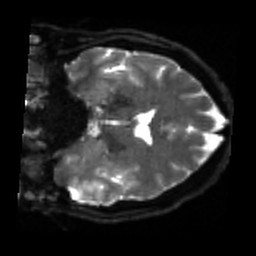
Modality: sbref
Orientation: coronal
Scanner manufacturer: siemens
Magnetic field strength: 3 T
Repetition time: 4 s
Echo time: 0.0594 s